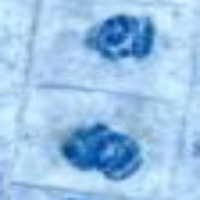
Label: telophase